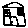
Label: house